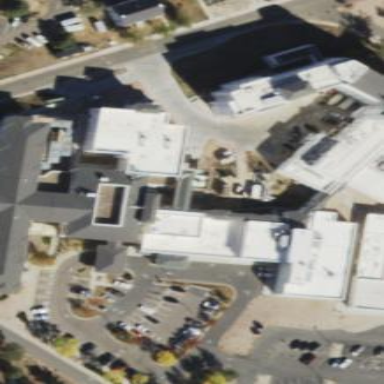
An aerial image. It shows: Hospital building.